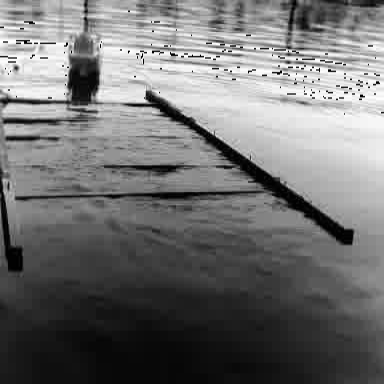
There is a liner in the infrared image.